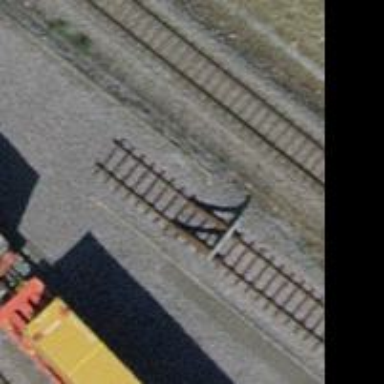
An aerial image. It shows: Railway buffer stop.